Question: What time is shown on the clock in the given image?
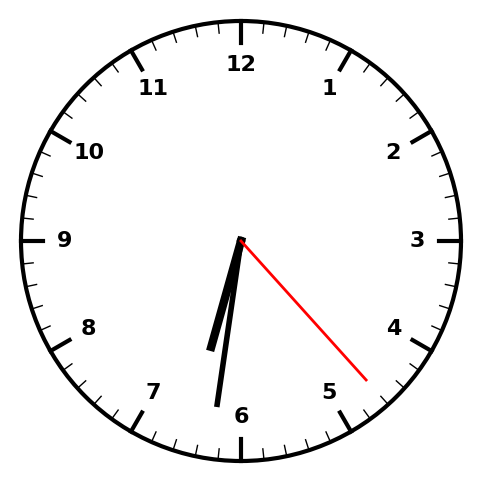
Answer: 06:31:23